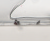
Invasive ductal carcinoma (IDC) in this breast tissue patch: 0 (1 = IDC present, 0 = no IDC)